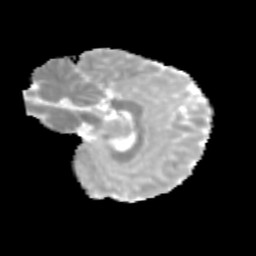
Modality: MD
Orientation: sagittal
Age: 14
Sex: female
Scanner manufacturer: siemens
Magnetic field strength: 3 T
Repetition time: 3.8 s
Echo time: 0.07 s